Field crop: maize
Growth stage: 2
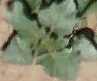
Species: datura